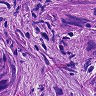
Metastatic tissue present: yes